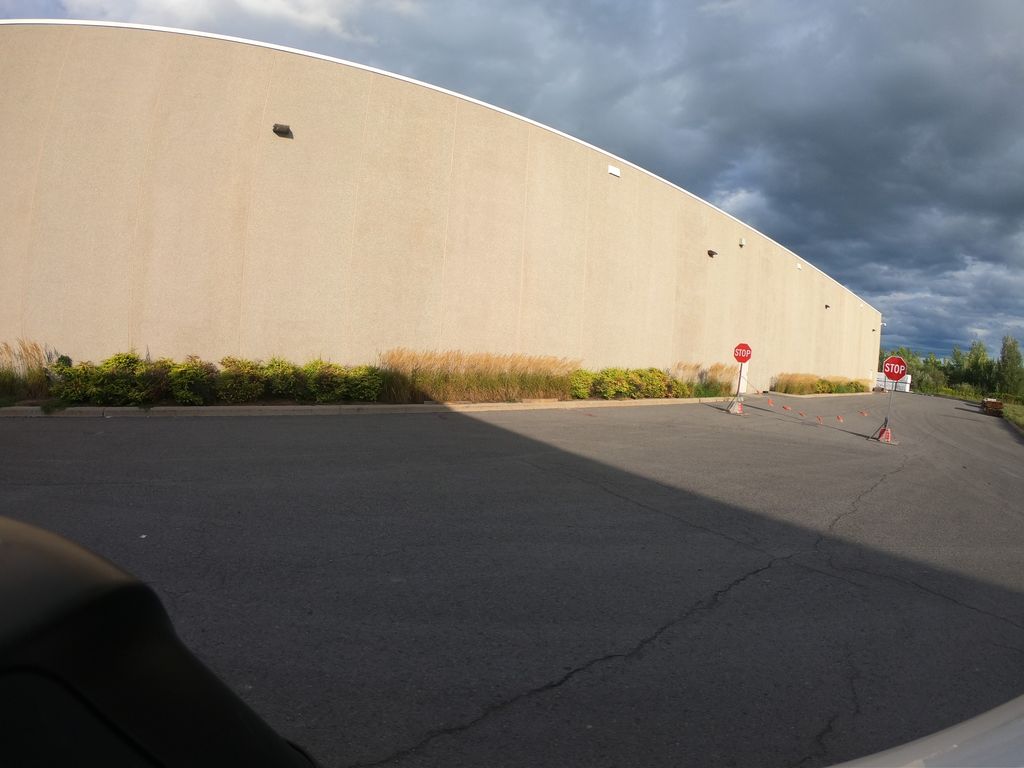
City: ottawa-gatineau